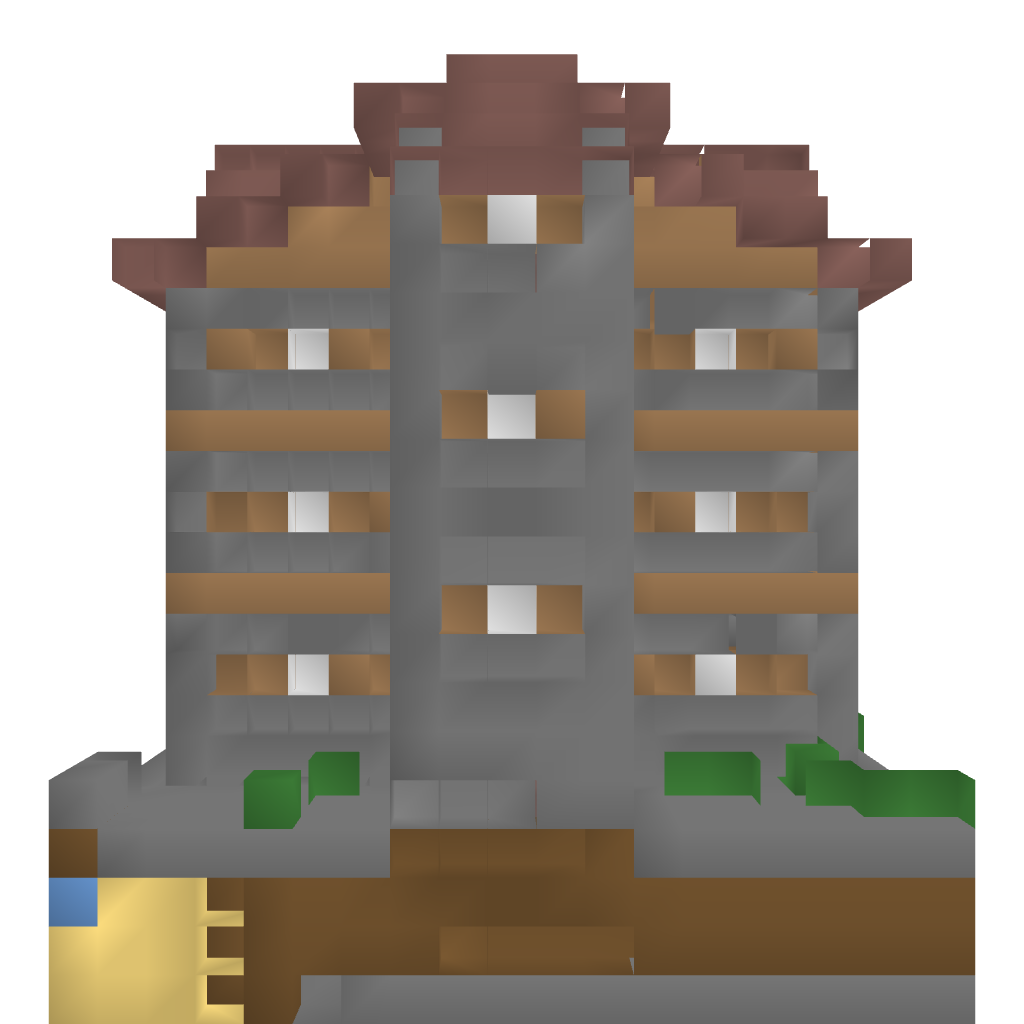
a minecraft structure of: Simple Medieval Inn bad low quality